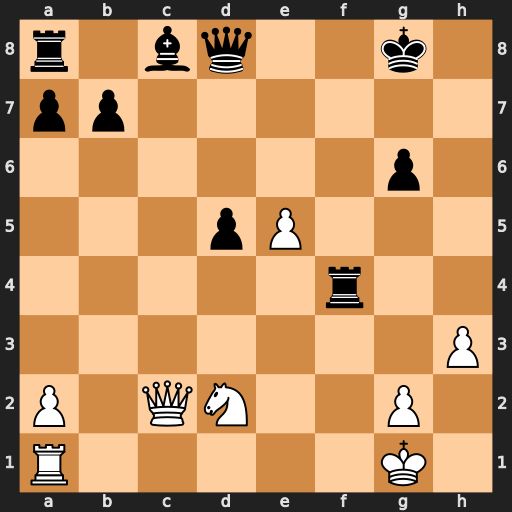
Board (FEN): r1bq2k1/pp6/6p1/3pP3/5r2/7P/P1QN2P1/R5K1
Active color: w
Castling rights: -
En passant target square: -
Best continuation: Qxg6+ Kf8 Qh6+ Ke8 Qxf4